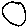
Label: circle